Interaction volume radius: 10 \u00c5
Interaction volume height: 15 \u00c5
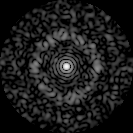
Disorder parameter: 0.8429